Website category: sports
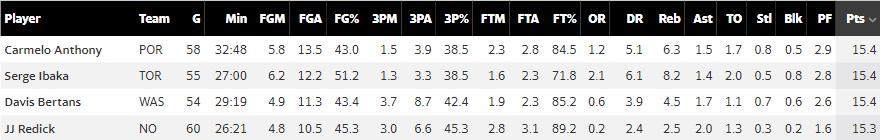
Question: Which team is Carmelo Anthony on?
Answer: POR

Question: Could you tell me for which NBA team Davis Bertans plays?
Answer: WAS

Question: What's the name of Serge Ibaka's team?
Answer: TOR

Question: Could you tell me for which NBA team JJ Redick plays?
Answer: NO

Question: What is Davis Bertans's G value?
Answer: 54

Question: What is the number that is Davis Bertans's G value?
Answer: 54

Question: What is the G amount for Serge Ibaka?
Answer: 55

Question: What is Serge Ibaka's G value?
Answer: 55

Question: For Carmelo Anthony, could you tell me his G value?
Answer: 58

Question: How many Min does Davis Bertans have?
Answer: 29:19

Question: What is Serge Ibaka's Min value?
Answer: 27:00

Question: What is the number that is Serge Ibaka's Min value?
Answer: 27:00

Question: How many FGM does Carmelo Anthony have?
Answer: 5.8

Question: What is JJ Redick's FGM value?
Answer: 4.8

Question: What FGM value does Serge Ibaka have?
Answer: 6.2

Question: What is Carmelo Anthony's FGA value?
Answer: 13.5

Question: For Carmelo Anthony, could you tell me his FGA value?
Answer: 13.5

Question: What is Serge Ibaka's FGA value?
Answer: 12.2

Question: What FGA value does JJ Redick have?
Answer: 10.5

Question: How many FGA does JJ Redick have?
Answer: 10.5

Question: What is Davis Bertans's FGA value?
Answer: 11.3

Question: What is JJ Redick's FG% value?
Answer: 45.3

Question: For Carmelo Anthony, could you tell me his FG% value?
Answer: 43.0

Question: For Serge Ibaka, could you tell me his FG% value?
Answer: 51.2

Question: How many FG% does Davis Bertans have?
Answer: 43.4

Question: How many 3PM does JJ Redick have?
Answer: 3.0

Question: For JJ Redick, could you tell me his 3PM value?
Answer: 3.0

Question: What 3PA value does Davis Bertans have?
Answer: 8.7

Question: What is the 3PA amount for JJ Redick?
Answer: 6.6

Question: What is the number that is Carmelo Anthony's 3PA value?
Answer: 3.9

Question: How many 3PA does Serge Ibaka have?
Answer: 3.3

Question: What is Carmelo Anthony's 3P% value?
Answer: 38.5

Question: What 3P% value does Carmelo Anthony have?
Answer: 38.5

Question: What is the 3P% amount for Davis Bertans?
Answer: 42.4

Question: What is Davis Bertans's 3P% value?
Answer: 42.4

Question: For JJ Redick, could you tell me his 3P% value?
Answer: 45.3

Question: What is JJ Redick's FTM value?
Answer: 2.8

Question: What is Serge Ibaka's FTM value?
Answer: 1.6

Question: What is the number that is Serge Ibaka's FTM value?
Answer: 1.6

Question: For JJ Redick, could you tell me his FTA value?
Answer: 3.1

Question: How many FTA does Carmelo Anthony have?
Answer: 2.8

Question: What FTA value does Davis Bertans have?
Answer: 2.3

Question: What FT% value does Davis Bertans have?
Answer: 85.2

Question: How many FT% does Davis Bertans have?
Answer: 85.2

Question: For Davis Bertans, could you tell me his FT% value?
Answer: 85.2

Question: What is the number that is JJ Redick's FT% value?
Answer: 89.2

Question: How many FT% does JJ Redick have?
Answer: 89.2

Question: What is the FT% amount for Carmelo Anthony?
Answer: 84.5

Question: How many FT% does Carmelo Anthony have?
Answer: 84.5

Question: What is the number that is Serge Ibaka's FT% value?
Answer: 71.8

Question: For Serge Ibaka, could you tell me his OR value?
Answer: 2.1

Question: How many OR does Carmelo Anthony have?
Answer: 1.2

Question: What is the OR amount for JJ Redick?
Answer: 0.2

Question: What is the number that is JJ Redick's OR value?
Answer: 0.2

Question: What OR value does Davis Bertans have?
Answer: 0.6

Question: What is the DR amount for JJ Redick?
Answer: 2.4

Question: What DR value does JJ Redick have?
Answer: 2.4

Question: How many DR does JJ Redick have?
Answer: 2.4

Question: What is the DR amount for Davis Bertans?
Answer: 3.9

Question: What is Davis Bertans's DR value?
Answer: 3.9

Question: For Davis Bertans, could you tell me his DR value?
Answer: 3.9

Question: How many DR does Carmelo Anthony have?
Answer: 5.1

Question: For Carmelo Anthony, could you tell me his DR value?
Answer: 5.1

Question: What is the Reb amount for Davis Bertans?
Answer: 4.5